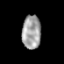
Tissue: prostate
Cell type: T cells
Senescence score: 0.2849
Nuclear area (px): 626
Mean DAPI intensity: 160.457